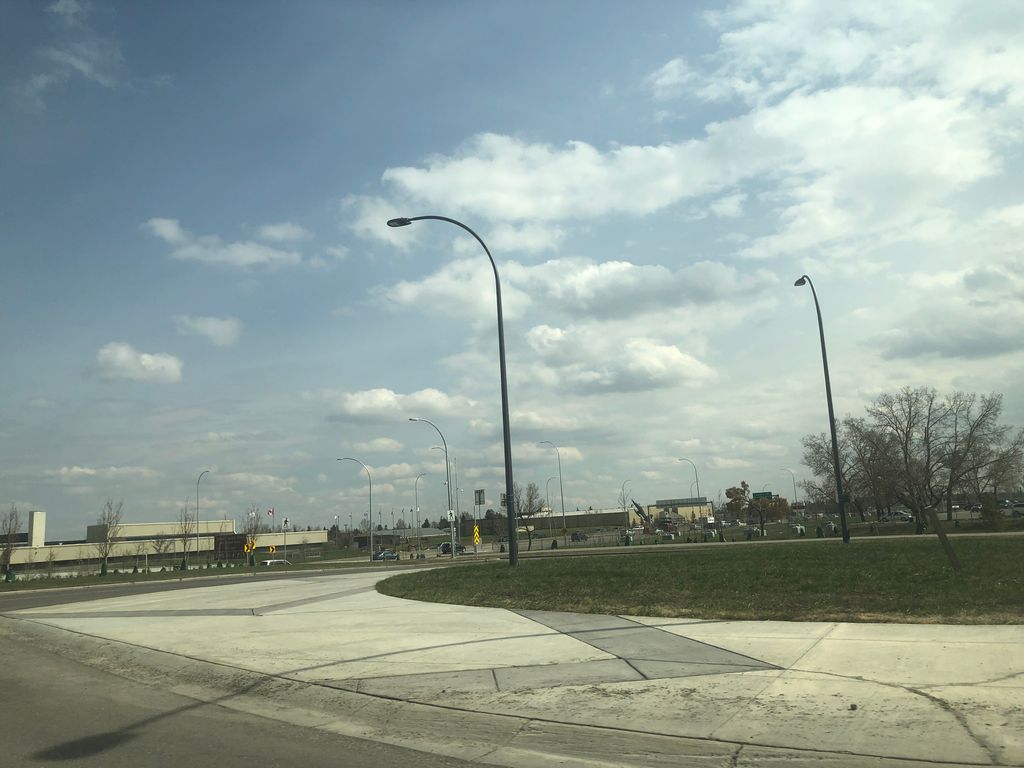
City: calgary